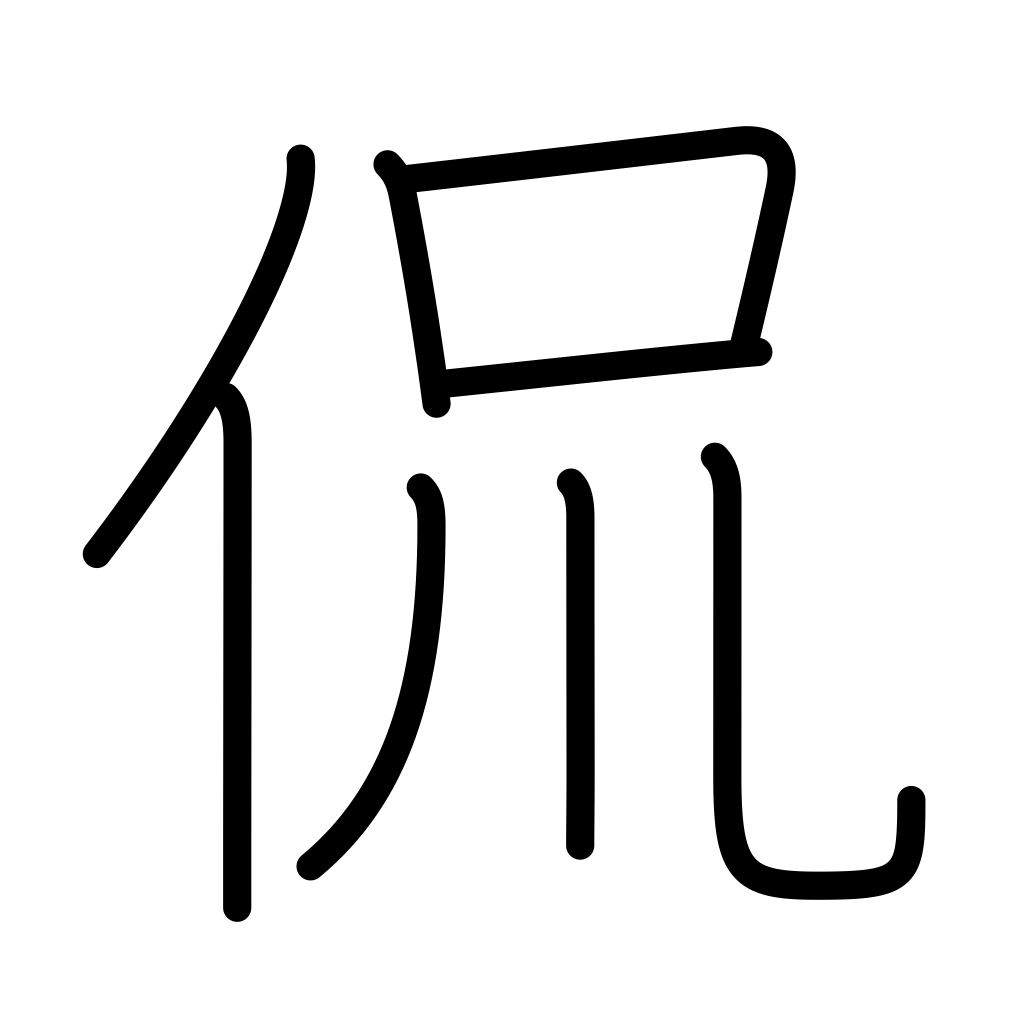
Meaning: strong, just, righteous, peace-loving